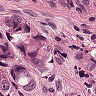
Metastatic tissue present: yes